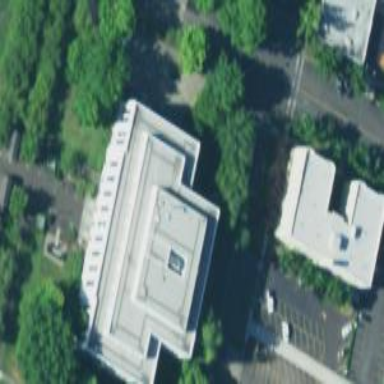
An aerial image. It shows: White government office building that is open to the public.